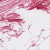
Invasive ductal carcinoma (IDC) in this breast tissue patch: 0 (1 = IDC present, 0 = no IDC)